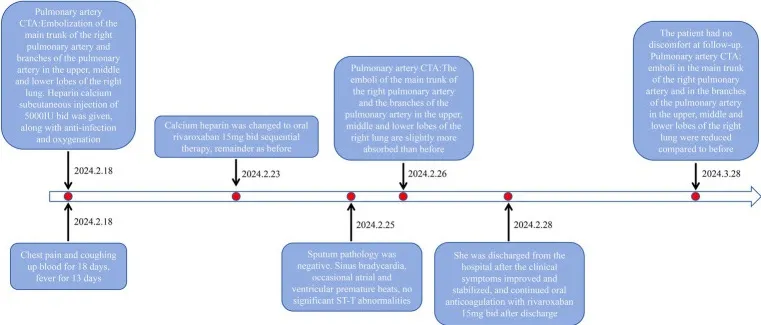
Treatment history of the case.
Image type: chart (chart)